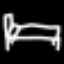
Label: bed